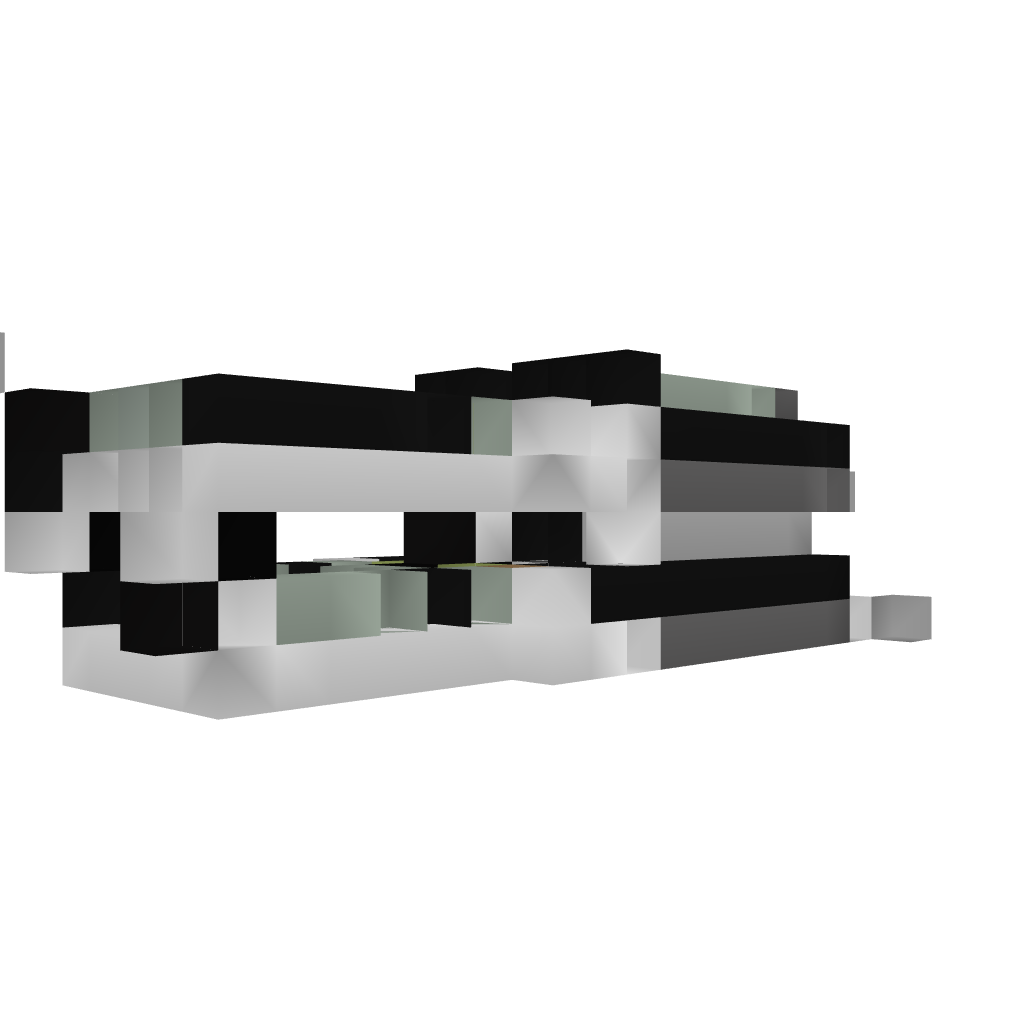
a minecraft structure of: Cannon rapid fire